Interaction volume radius: 5 \u00c5
Interaction volume height: 35 \u00c5
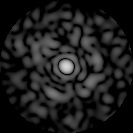
Disorder parameter: 0.8328